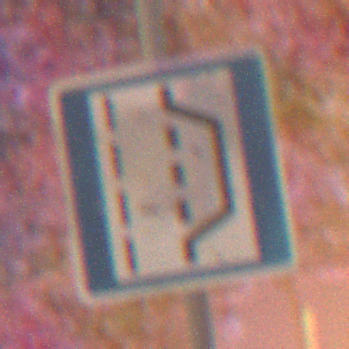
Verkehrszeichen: NothalteUndPannenbucht
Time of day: Night
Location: Outdoor (Nature)
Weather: Clear
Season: NotSpecified
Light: Natural